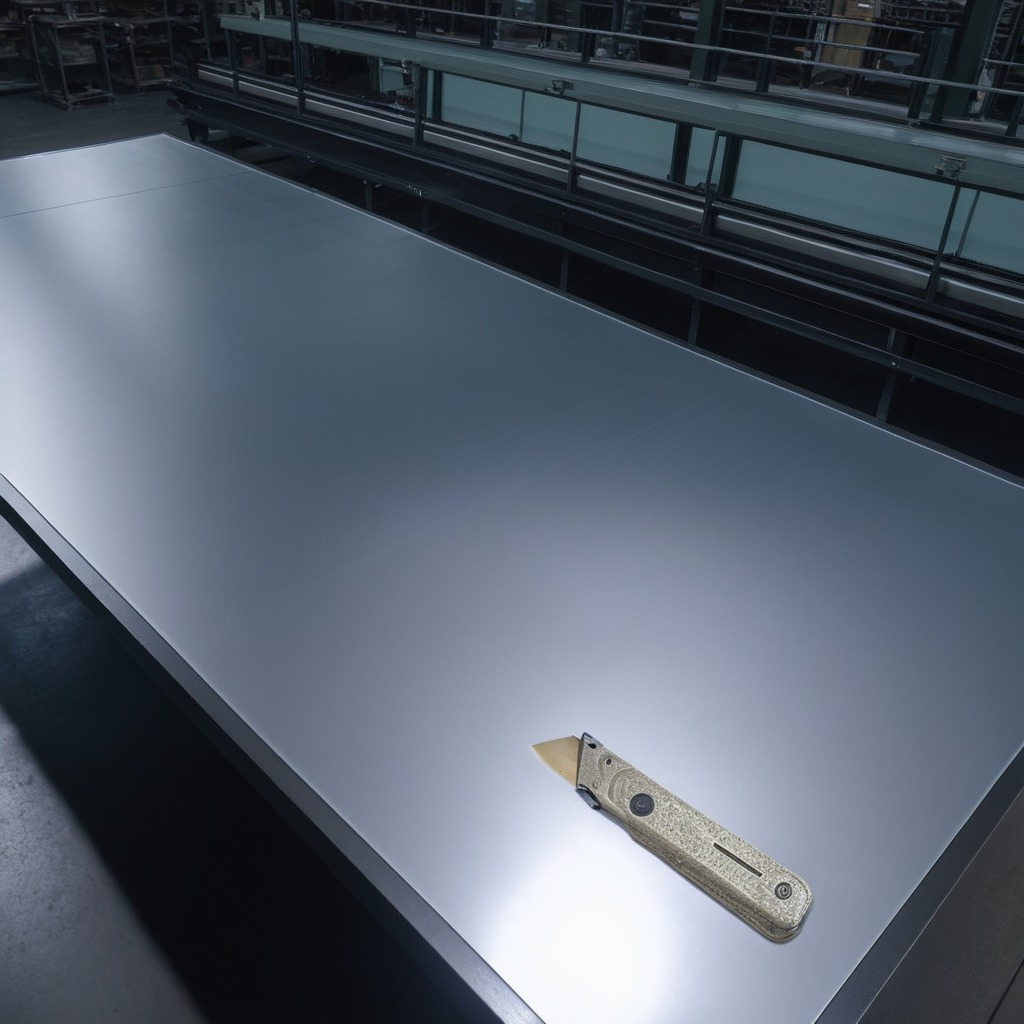
A utility knife is lying on the tabletop.